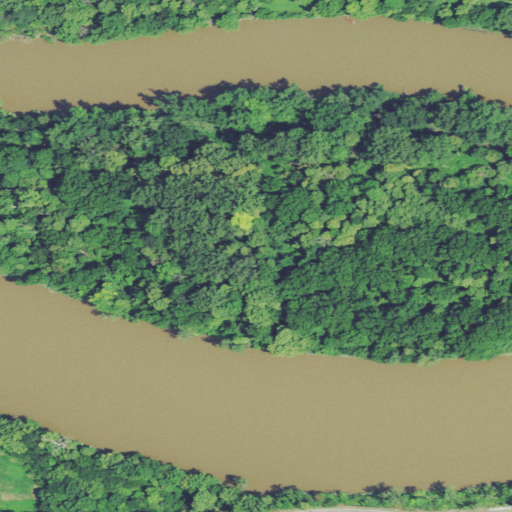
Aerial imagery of island in Ohio named Girty Island containing open water, deciduous forest, herbaceous wetlands, cultivated crops, grassland, open development, medium intensity development, and low intensity development